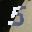
Label: 5